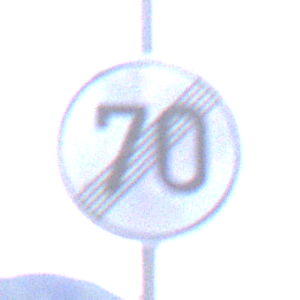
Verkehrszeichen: EndeGeschwindigkeit70
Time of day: SunriseSunset
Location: Outdoor (Nature)
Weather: PartlyCloudy
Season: NotSpecified
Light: Natural